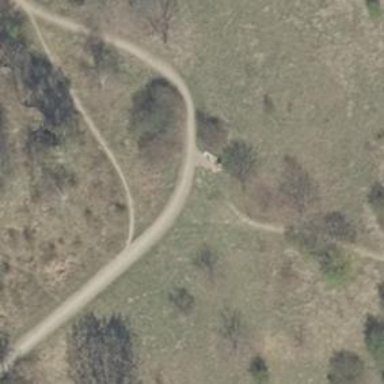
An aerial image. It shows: Grass path.